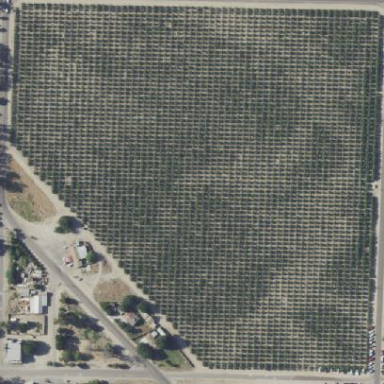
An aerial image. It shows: Orchard.